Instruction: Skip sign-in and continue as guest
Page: checkout
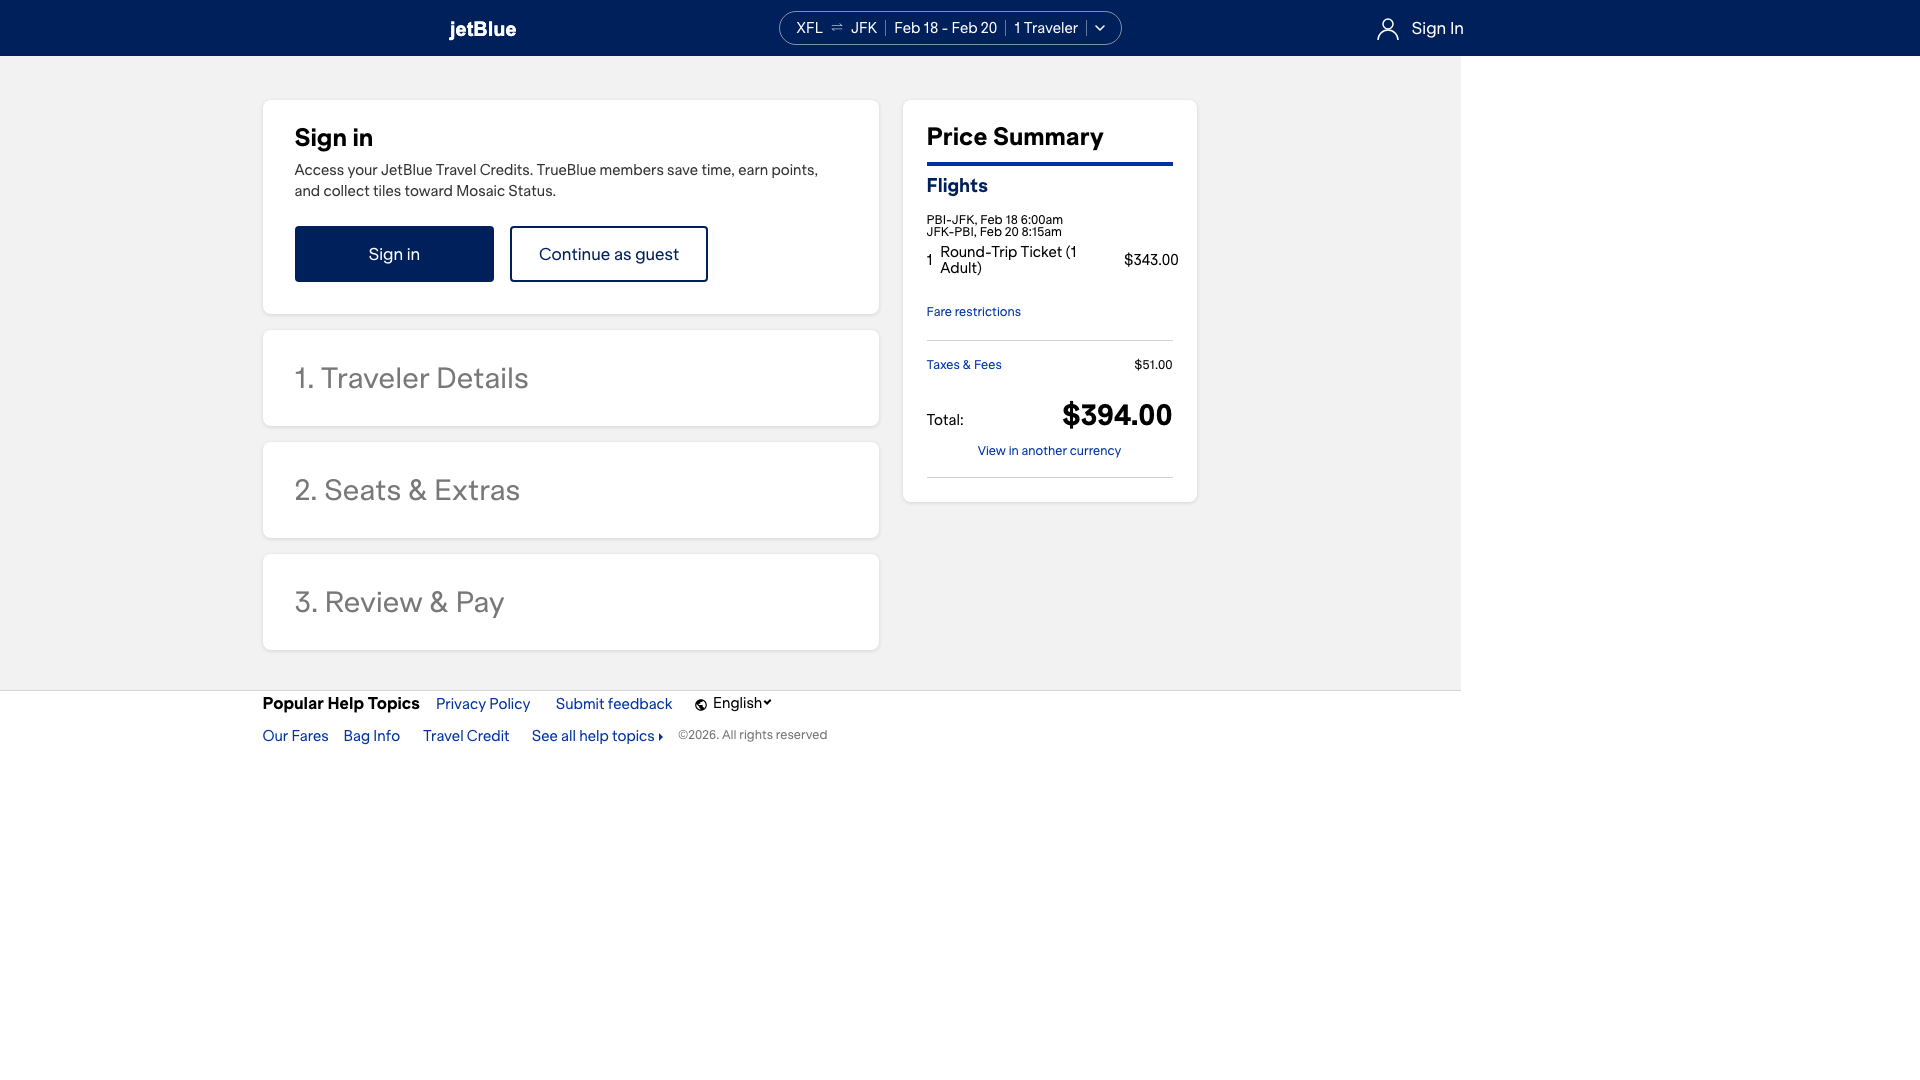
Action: click